Question: I've been trying to find the best way to detect the 4 black squares on the paper and use them to isolate the paper in its own image.

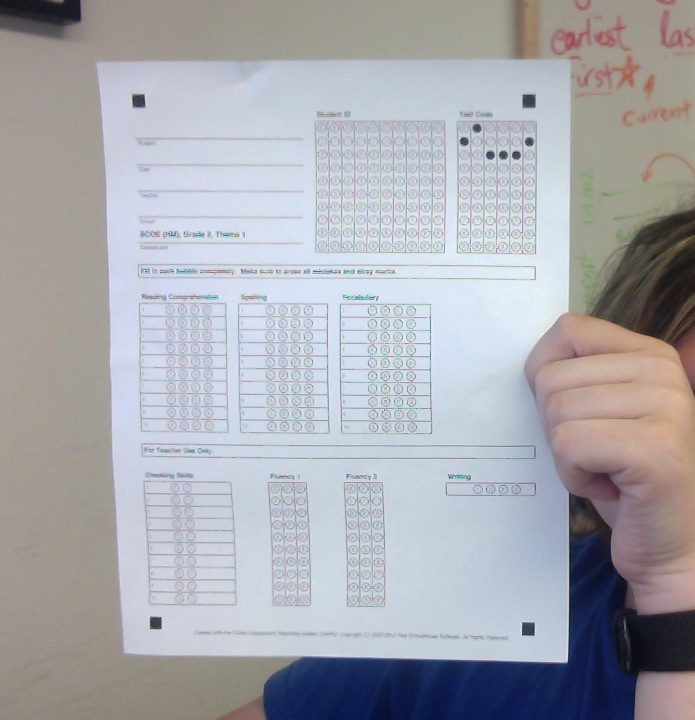
Answer: It seems that on your image there are only 4 black squares so what you have to do is:
1. Convert image to grays
2. Do threshold
3. Find black contours (before doing this in OpenCV you have to invert your image, because by default OpenCV finds white contours)
4. Cycle through these contours and find bounding rectangle.
5. Do the check: A) Rectangle's area is bigger that some constant (in my solution it was 100) B) Rectangle's width/height is near 1.0 (in my soultion it was [0.9, 1.1] range)
The code:
'''
Mat img = imread("test.jpg"), gray;
vector<Vec4i> hierarchy;
vector<vector<Point2i> > contours;
cvtColor(img, gray, CV_BGR2GRAY);
threshold(gray, gray, 100, 255, THRESH_BINARY);
bitwise_not(gray, gray);
findContours(gray, contours, hierarchy, CV_RETR_EXTERNAL, CV_CHAIN_APPROX_SIMPLE);
for(size_t i=0; i<contours.size(); i++)
{
Rect rect = boundingRect(contours[i]);
double k = (rect.height+0.0)/rect.width;
if (0.9<k && k<1.1 && rect.area()>100)
{
drawContours(img, contours, i, Scalar(0,0,255));
}
}
imshow("result", img);
waitKey();
'''
Result:

Also read <URL> - you don't need that 4 squares to detect paper.